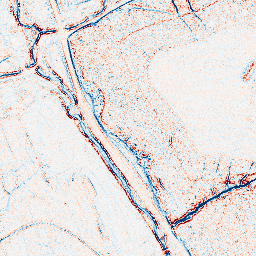
Category: edge_preserving
Decomposition family: bilateral
Decomposition parameters: d: 5
sigma_color: 25
sigma_space: 100
Upsampling method: lanczos
Upsampling parameters: scale: 4
Upsampling scale: 4